Brain MRI, modality: hrT2
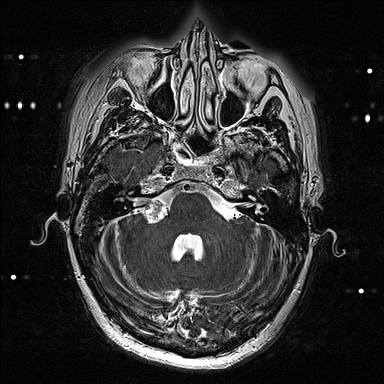